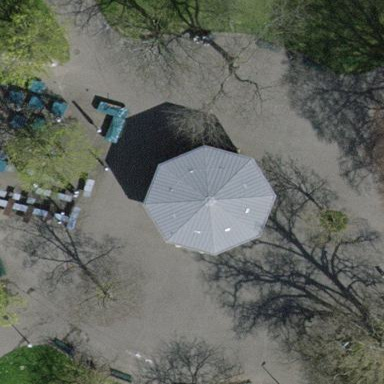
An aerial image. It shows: Bandstand on the roof of building.